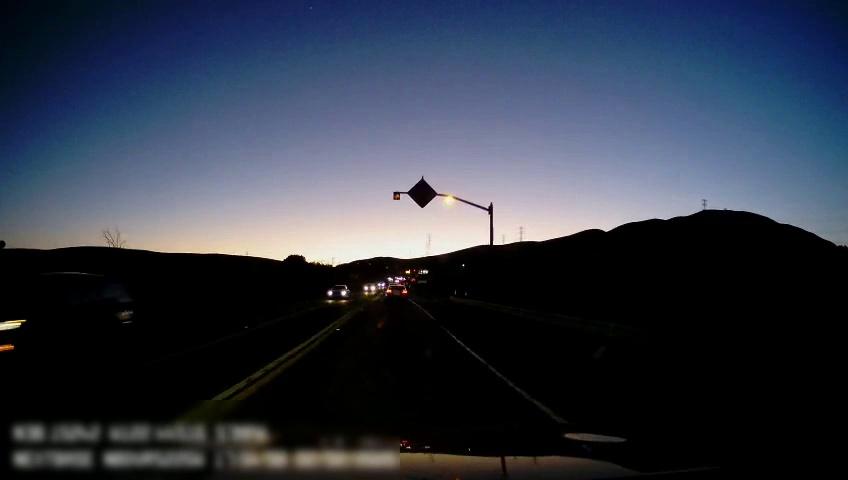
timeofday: Dusk/Dawn/Twilight
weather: Other
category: Drivable Space
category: Vehicles | SUV
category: Vehicles | Car
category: Vehicles | Car
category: Vehicles | Car
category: Lanes | Current Lane
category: Lanes | Opposite Lane
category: Lanes | Current Lane
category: Traffic | Signs